Question: I have read various posts here at StackOverflow regarding the execution of FFT on accelerometer data, but none of them helped me understand my problem.
I am executing <URL> FFT implementation on my accelerometer 'data' array in the following way:
'''
int length = data.size();
double[] re = new double[256];
double[] im = new double[256];
for (int i = 0; i < length; i++) {
input[i] = data[i];
}
FFT fft = new FFT(256);
fft.fft(re, im);
float outputData[] = new float[256];
for (int i = 0; i < 128; i++) {
outputData[i] = (float) Math.sqrt(re[i] * re[i]
+ im[i] * im[i]);
}
'''
I plotted the contents of 'outputData' (left,) and also used R to perform the FFT on my data (right.)

What am I doing wrong here? I am using the same code for executing the FFT that I see in other places.
EDIT: Following the advice of @PaulR to apply a windowing function, and the link provided by @BjornRoche (<URL>
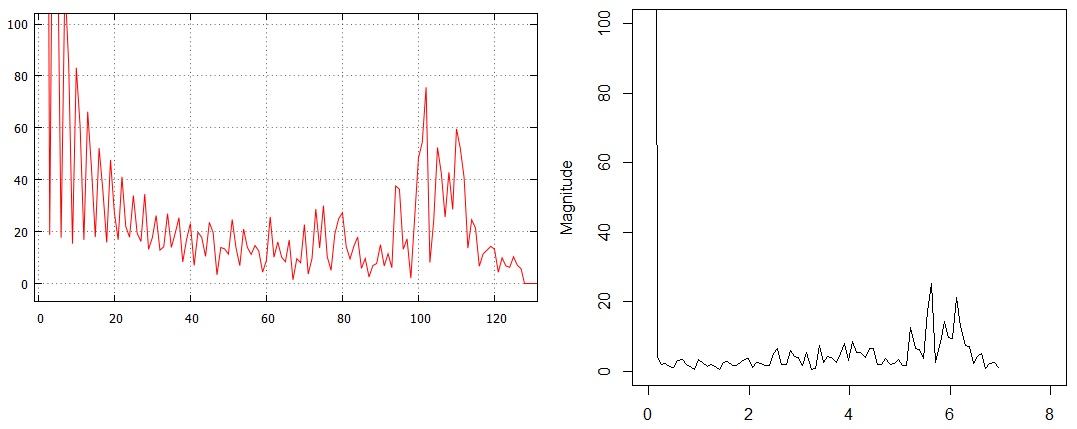
Answer: The low frequency artefacts are probably due to a lack of windowing. Try applying a window function.
The overall shift is probably due to different scaling factors in the two different FFT implementations - my guess is that you are seeing a shift of 24 dB which corresponds to a difference in scaling by a factor of 256.